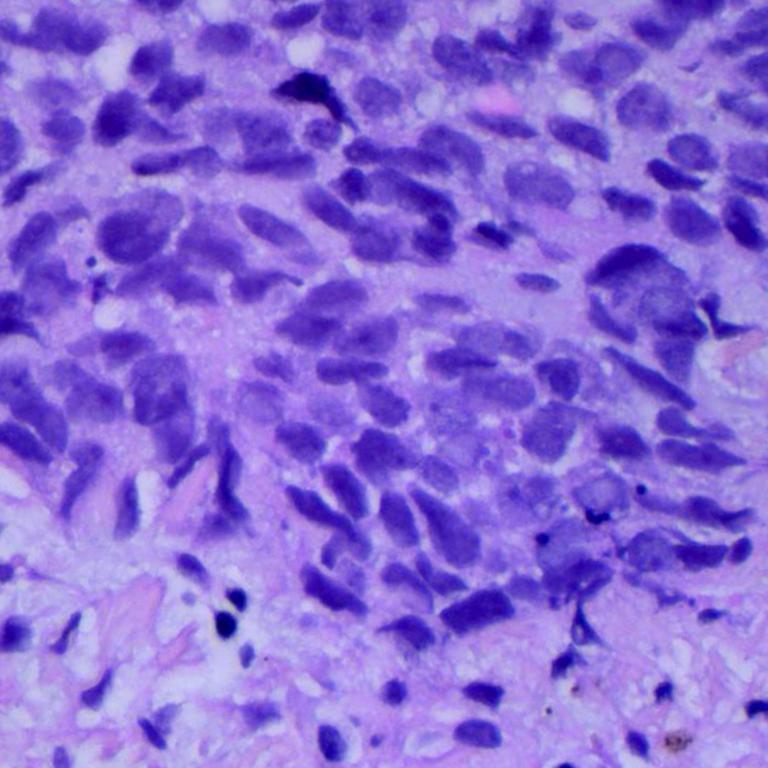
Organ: lung
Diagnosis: squamous carcinomas